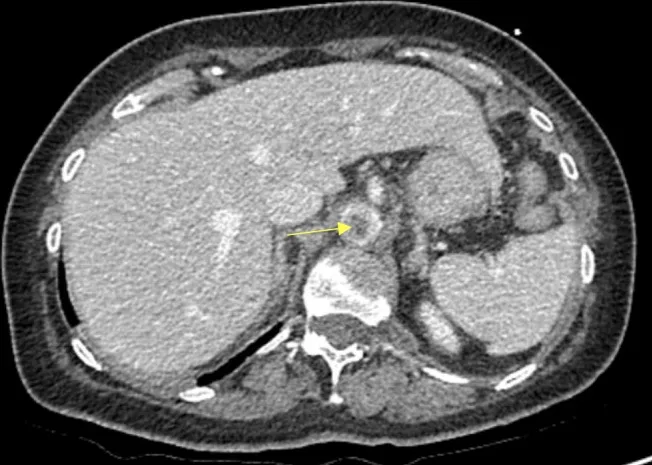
Computed tomography image showing an abdominal aortic thrombus (yellow arrow).
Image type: radiology (ct)